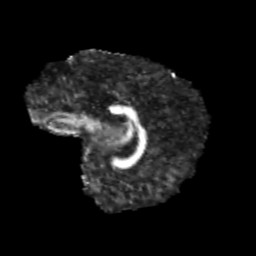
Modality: FA
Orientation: sagittal
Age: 13
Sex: male
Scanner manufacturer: siemens
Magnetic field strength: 3 T
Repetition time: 3.8 s
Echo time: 0.07 s